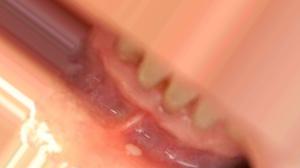
Condition: Mouth Ulcer